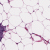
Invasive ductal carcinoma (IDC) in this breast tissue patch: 0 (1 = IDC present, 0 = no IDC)